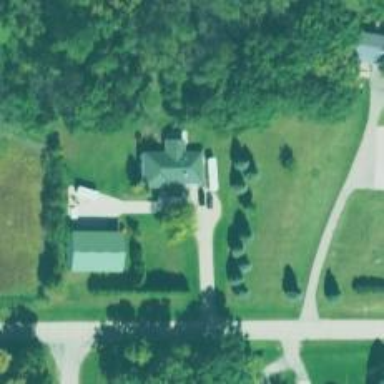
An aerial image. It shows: Driveway.